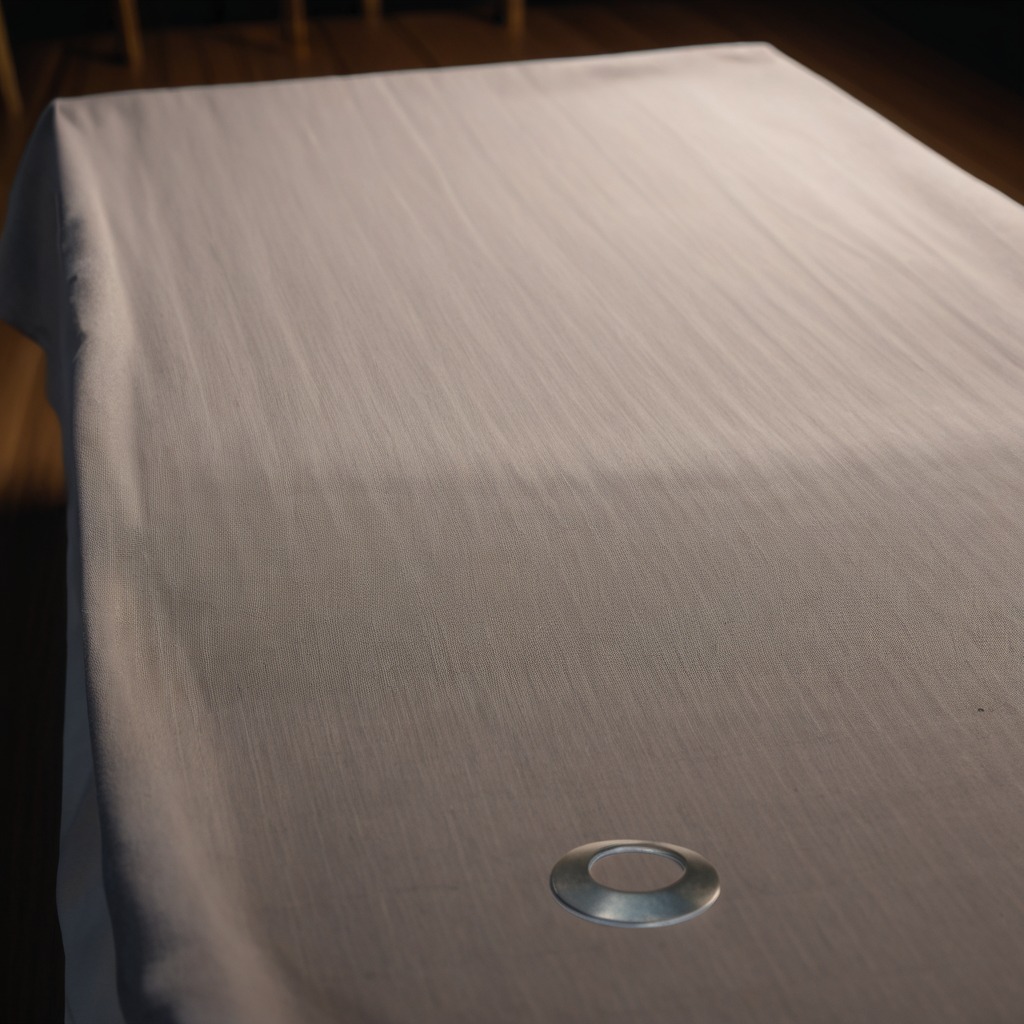
A flat metal washer lies on the wooden table.